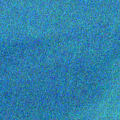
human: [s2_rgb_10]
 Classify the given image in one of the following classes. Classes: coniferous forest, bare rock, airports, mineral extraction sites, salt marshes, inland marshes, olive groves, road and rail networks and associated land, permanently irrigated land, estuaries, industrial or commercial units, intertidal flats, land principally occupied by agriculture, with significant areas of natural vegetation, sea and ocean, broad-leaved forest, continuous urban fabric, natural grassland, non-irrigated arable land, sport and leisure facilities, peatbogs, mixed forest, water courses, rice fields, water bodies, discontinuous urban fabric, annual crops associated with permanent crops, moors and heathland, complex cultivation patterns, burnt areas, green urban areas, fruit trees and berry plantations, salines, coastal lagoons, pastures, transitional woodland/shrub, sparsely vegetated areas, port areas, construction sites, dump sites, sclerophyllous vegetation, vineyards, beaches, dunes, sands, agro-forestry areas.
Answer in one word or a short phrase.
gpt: sea and ocean